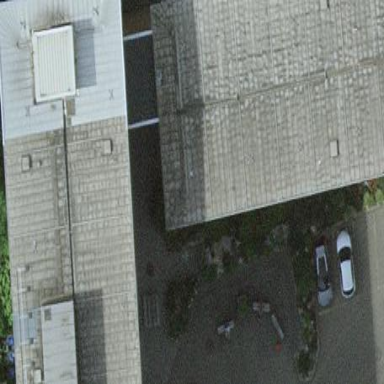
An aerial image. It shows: Public building.